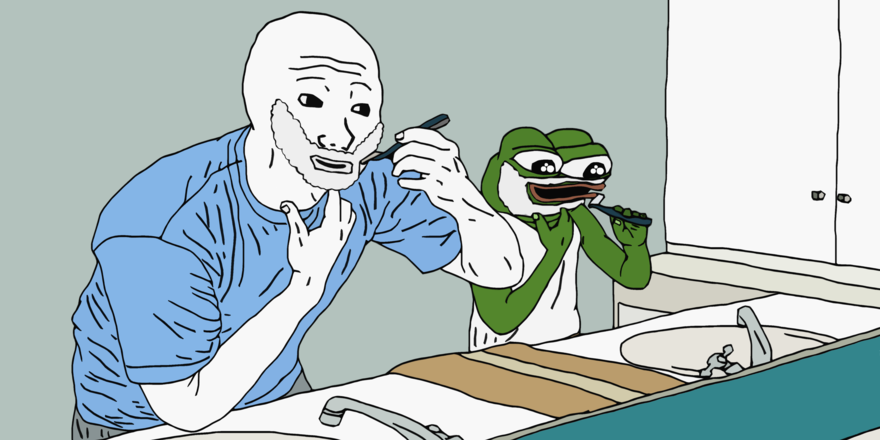
Label: 5_Wojak_with_Background